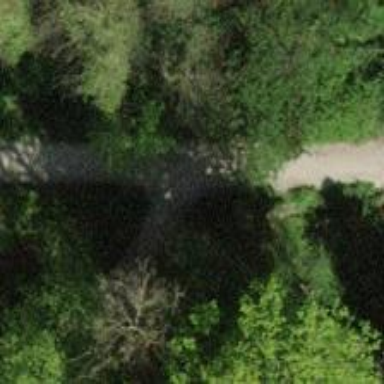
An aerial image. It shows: Path with unpaved surface that crosses over bridge.